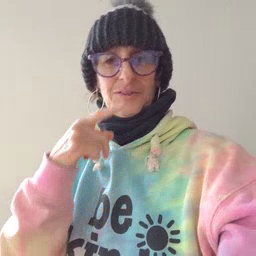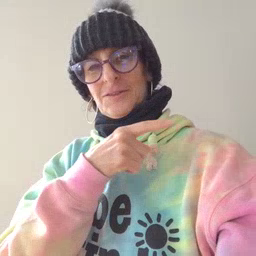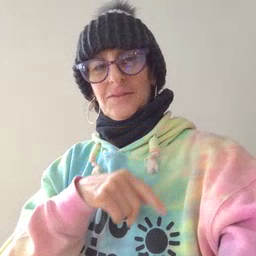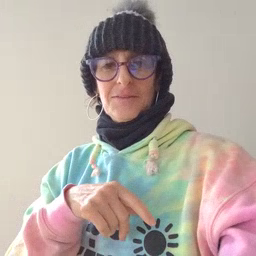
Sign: hesheit